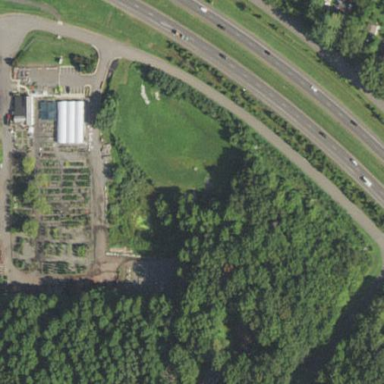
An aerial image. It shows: Retail area that is specifically garden center.